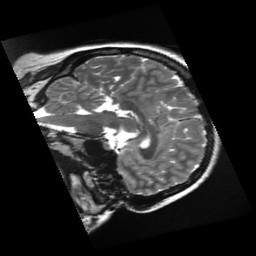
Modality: T2w
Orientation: sagittal
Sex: female
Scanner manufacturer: ge
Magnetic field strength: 3 T
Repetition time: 5 s
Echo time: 0.09895 s